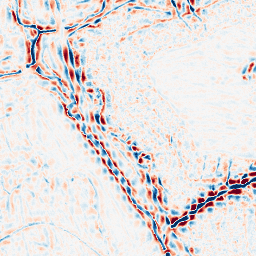
Category: wavelet
Decomposition family: wavelet_biorthogonal
Decomposition parameters: wavelet: bior5.5
level: 3
Upsampling method: sinc_blackman
Upsampling parameters: scale: 2
kernel_size: 8
Upsampling scale: 2